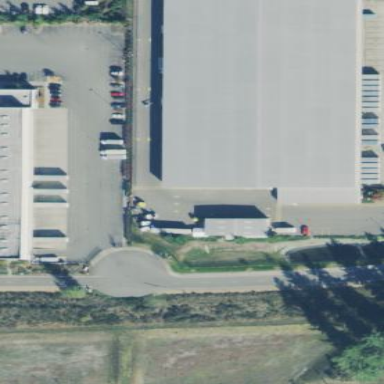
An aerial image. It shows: Warehouse that also serves as post depot.